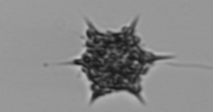
Label: Dictyocha